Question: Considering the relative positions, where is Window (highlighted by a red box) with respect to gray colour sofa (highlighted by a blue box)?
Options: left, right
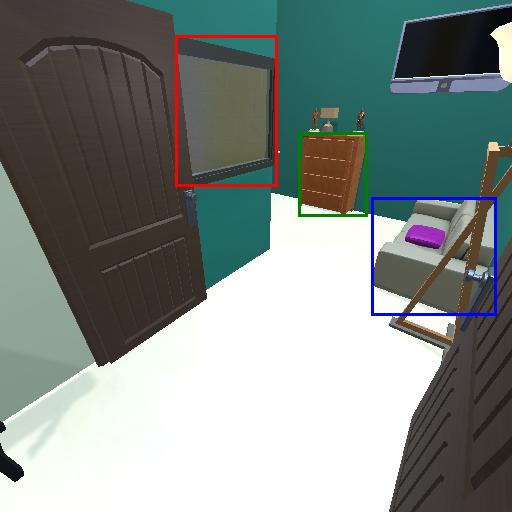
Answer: left